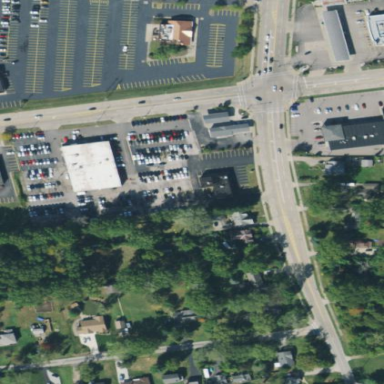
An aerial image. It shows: Shop that sells cars.